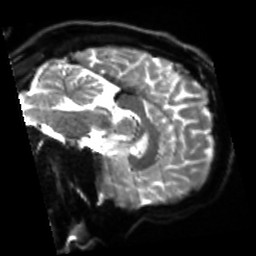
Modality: sbref
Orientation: sagittal
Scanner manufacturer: siemens
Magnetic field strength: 3 T
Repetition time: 4 s
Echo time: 0.0594 s